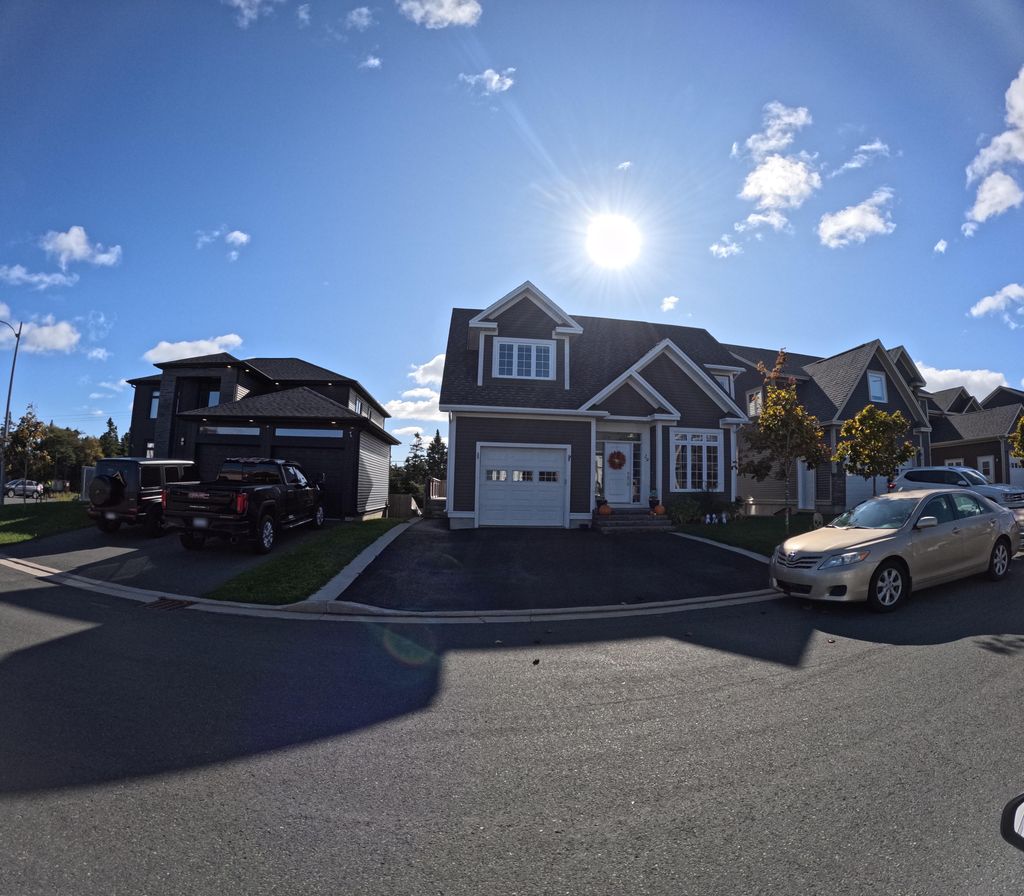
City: st_johns